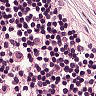
Metastatic tissue present: no